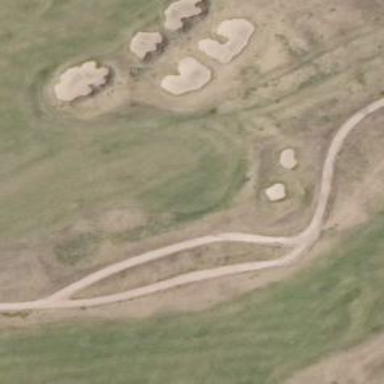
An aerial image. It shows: Path used for both walking and golf.